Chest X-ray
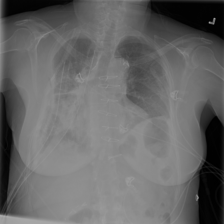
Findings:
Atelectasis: negative
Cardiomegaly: negative
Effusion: negative
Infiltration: negative
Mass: negative
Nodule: negative
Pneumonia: negative
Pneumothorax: negative
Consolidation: negative
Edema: negative
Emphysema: negative
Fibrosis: negative
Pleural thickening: negative
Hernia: negative